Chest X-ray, AP view. Patient: 54 years old, sex F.
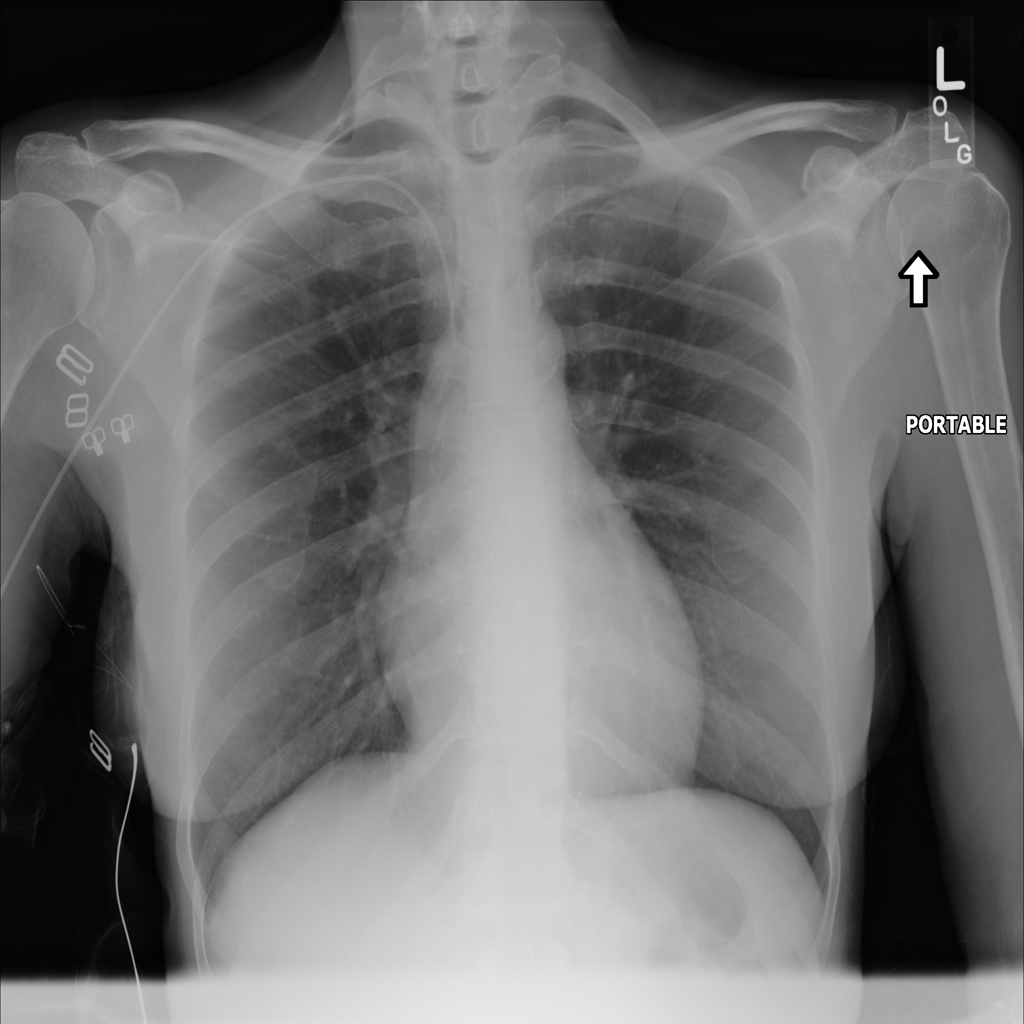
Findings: No Finding